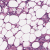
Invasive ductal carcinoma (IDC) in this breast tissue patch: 1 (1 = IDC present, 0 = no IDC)